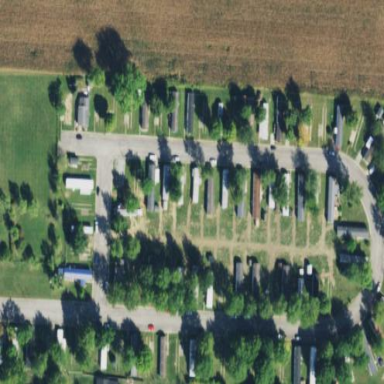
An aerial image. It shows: Residential area known as trailer park.